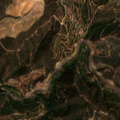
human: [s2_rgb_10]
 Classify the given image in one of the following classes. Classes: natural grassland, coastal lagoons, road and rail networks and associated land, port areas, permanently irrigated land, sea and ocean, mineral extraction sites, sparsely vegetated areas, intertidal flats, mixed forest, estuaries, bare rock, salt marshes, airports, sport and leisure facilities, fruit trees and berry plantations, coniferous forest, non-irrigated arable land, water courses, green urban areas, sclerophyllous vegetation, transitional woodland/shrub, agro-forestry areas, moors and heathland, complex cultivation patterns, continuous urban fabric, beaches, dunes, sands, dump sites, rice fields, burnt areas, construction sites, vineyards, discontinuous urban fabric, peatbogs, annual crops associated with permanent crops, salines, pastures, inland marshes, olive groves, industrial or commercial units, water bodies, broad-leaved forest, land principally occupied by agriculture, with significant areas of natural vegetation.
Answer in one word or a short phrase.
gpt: broad-leaved forest, sclerophyllous vegetation, transitional woodland/shrub